Question: Assuming values are normalized from 0 to 1, what is the algoritm to get a color to create a heatmap like this?
1 is red, .5 is green, 0 is dark blue.
Working in RMagick / ImageMagick.

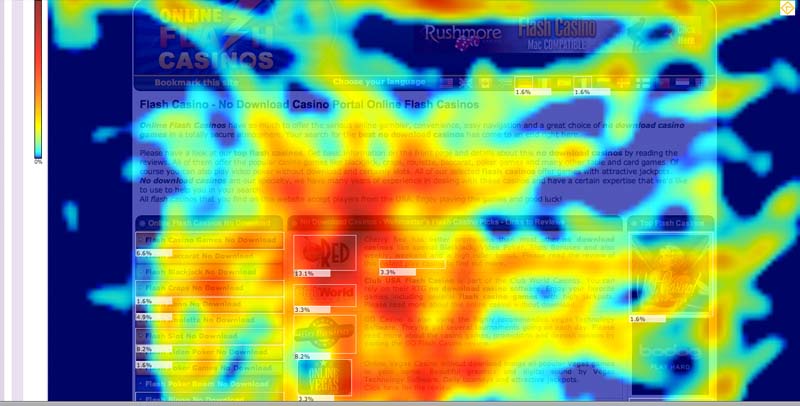
Answer: I found this surprisingly easy to do with HSL.
In Ruby:
'''
def heatmap_color_for value # [0,1]
h = (1 - value) * 100
s = 100
l = value * 50
"hsl(#{h.round(2)}%,#{s.round(2)}%,#{l.round(2)}%)"
end
'''
This method returns HSL values as a string between 0% and 100%. It can be used with RMagick or ImageMagick.
Reference: <URL>.
In Java, for CSS, tested:
'''
private String getHeatmapColorForCSS(double normalizedValue0to1) {
double h = (1 - normalizedValue0to1) * 360;
double s = 100;
double l = 50;
return String.format("hsl(%.2f, %.2f%%, %.2f%%)", h, s, l);
}
'''
Note the key difference between CSS and ImageMagick: the first value is 0-360 and without a percent sign.